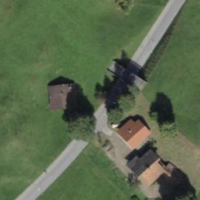
EUNIS habitat code: 55
Species observed at this site:
Motacilla cinerea
Hirundo rustica
Milvus milvus
Phoenicurus ochruros
Fringilla coelebs
Corvus corax
Motacilla alba
Delichon urbicum
Periparus ater